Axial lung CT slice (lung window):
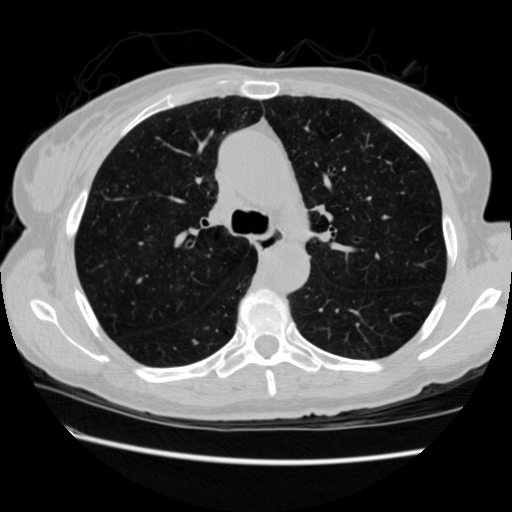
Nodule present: no